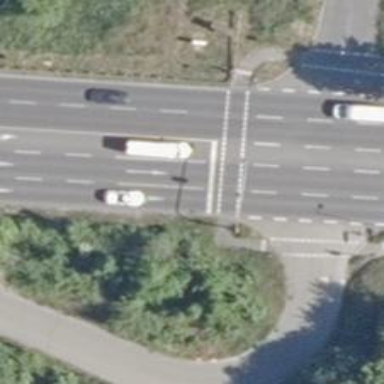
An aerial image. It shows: Asphalt cycleway with crossing controlled by traffic signals.